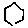
Label: hexagon